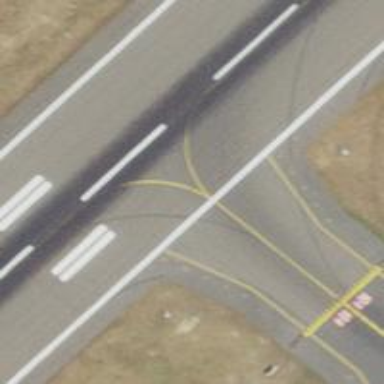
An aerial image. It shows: Image of taxiway at airport.